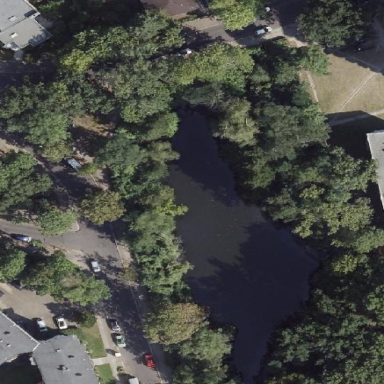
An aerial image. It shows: Peaceful pond surrounded by nature.